Brain MRI, t1w sequence, axial 2D slice.
Patient: age 36, sex F, weight 95 kg, height 1.95 m
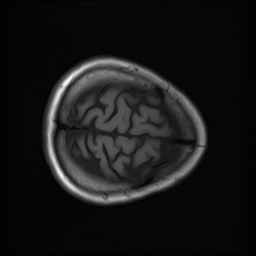